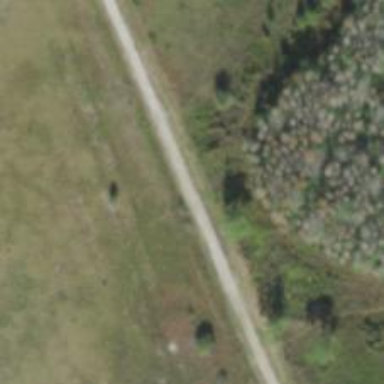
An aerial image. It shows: Abandoned railway near residential road.